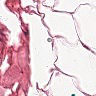
Metastatic tissue present: no